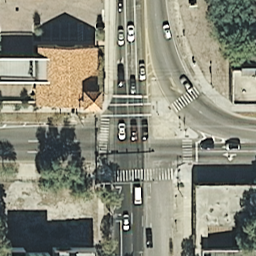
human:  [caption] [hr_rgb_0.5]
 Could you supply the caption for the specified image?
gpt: An intersection with some plants and houses at the corners .

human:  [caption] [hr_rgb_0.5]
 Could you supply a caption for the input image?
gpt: A busy intersection only with some plants and houses at the corners .

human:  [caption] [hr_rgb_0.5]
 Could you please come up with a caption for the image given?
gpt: A busy intersection with many roads in different directions .

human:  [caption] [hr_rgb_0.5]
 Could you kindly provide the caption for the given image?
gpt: An intersection with many cars on the road .

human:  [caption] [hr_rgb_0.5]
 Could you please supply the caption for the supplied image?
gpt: An intersection with many roads in different directions .